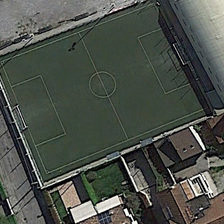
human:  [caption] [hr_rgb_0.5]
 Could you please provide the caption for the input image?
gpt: several buildings are near a football field .

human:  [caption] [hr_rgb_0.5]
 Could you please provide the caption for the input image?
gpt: several buildings are near a football field .

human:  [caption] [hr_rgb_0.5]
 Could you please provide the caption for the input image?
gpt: several buildings are near a football field .

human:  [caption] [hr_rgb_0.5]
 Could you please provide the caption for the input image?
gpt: several buildings are near a football field .

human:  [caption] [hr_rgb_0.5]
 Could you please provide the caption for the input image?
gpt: several buildings are near a football field .